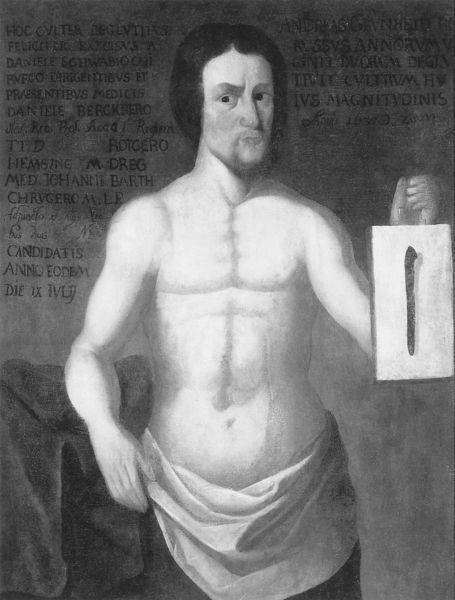
Titel: Porträt eines preußischen Bauern, der ein 25 cm langes Messer verschluckt hatte (Andreas Grünheide)
Institution: Leiden, Museum Boerhaave
Schlagwörter: gemälde, hand, mann, nackt, weiß, wunde, brust, hintergrund, schwarz, zeichnung, blick, tuch, malerei, rock, bart, augen, böse, halten, messer, stehen, bildnis, portrait, öl, haare, frontal, scheitel, schulter, stock, schrift, stab, muskeln, ernst, inschrift, halbnackt, nagel, oberkörper, schild, lendentuch, buch, seite, schwert, text, buchdruck, wappen, christus, jesus, latein, mal, male, körperlichkeit, rockl, muskelö, berköper